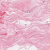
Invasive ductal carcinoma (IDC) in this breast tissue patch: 0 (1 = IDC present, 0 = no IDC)